Question: How to draw an <URL> of a UIImage on iPhone programmatically? e.g.:

Thanks!
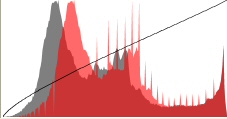
Answer: Actually there is, I'll refer your to Brad Larson's answer : <URL>
You can find the class GPUImageHistogramFilter in his library : <URL>
The "Filter Showcase" demo in the lib already has a working version of a live histogram analysis.